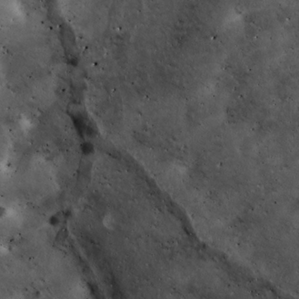
Label: non_frost